Interaction volume radius: 5 \u00c5
Interaction volume height: 35 \u00c5
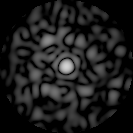
Disorder parameter: 0.8304